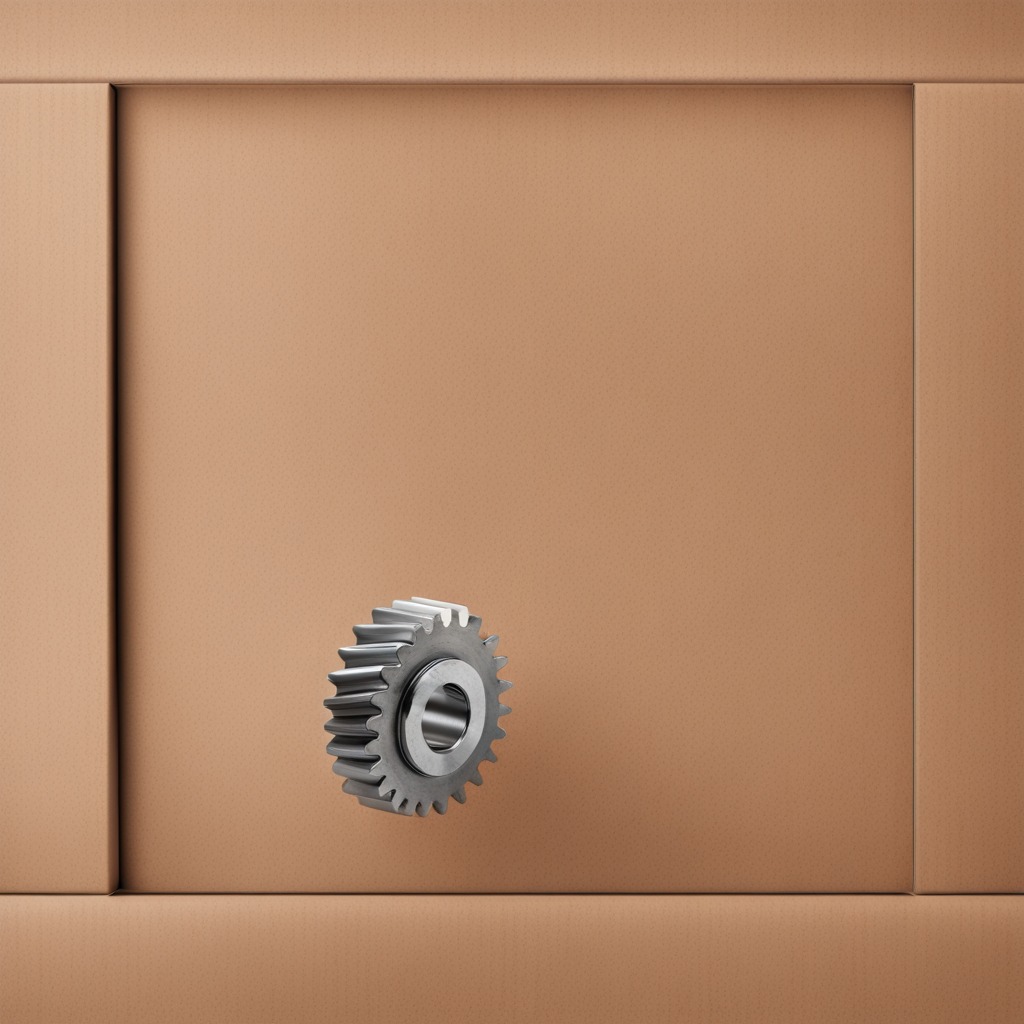
A steel gear with teeth is lying on a clean dry cardboard box surface in an outdoor workshop during daytime bright natural light soft shadows slightly creased but